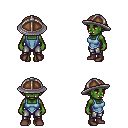
a pixel art fantasy rpg character, female body template, orc, green skin, blue vest, metal pants, white short mohawk hairstyle, chain helm, maroon shoes, four views (front, back, left, right), 2x2 character sprite sheet, small pixel art, hard edges, no anti-aliasing